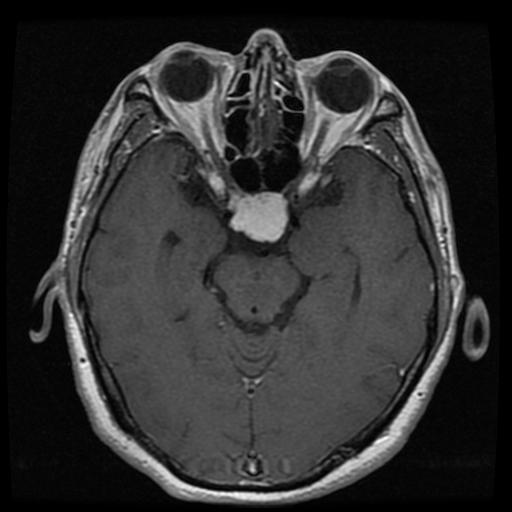
Label: meningioma